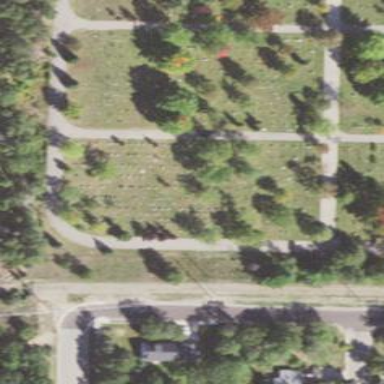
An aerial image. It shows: Sector within cemetery.